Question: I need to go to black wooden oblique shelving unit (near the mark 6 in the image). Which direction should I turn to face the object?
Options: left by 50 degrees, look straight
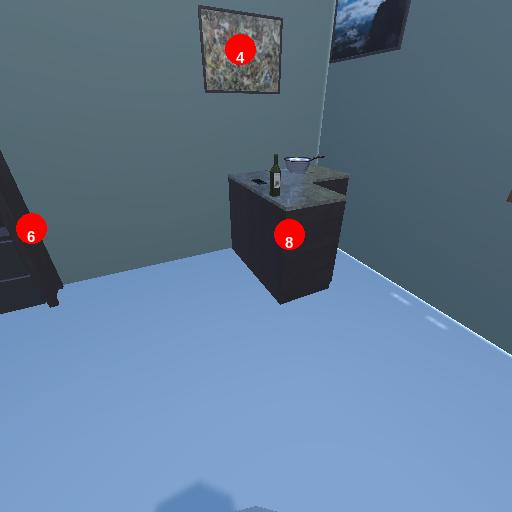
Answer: left by 50 degrees